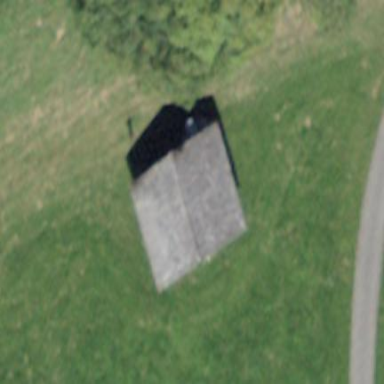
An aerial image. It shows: Barn.